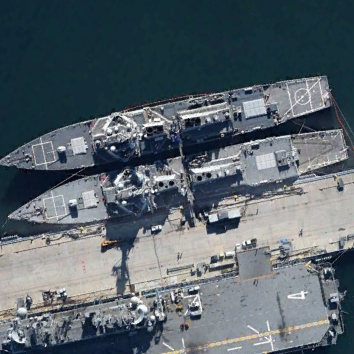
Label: destroyer